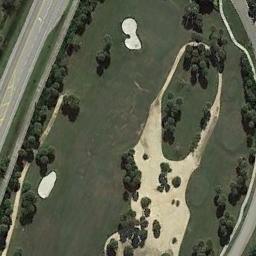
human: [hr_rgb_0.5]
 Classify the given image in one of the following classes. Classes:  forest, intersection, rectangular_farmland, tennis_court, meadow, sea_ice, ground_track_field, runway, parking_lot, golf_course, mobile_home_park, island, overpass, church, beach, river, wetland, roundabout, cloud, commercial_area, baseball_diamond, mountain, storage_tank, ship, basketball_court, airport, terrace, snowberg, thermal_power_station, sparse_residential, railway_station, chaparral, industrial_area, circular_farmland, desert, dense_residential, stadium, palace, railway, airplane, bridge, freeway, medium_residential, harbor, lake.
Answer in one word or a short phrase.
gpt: golf_course